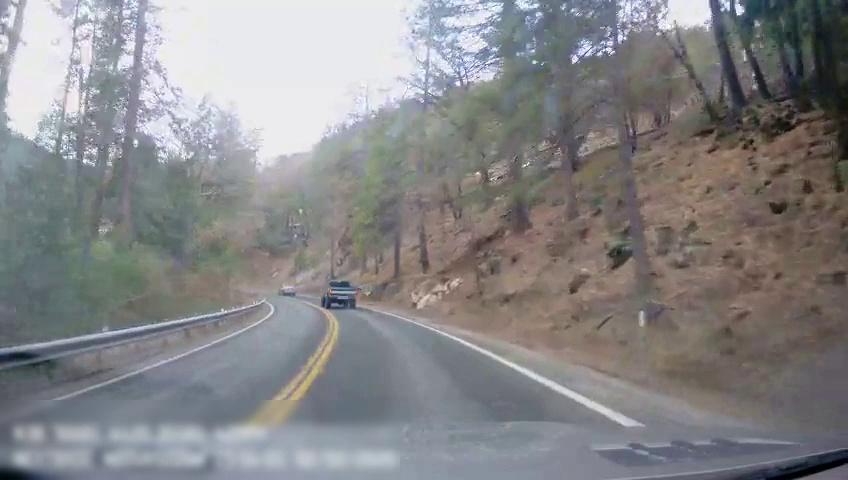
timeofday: Day
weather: Sunny
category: Drivable Space
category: Vehicles | Car
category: Vehicles | Truck
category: Lanes | Current Lane
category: Lanes | Current Lane
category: Lanes | Alternate Lane